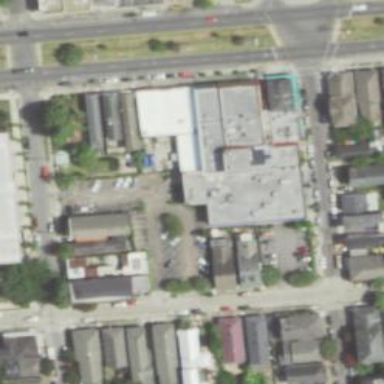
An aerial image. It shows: Supermarket.